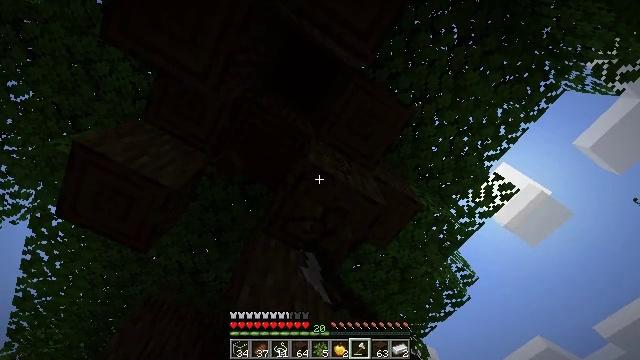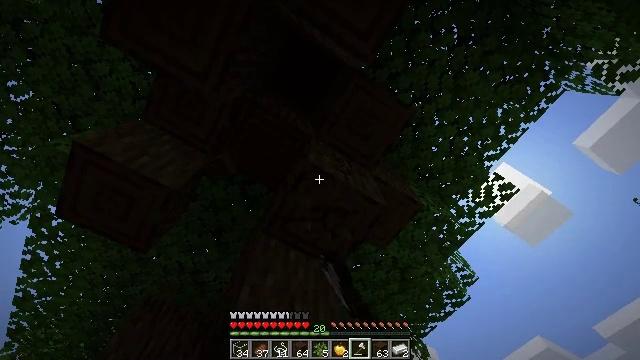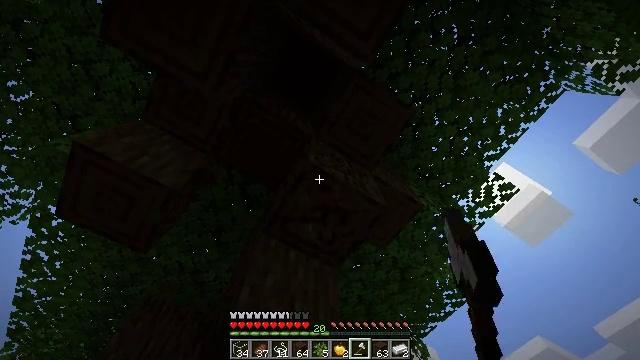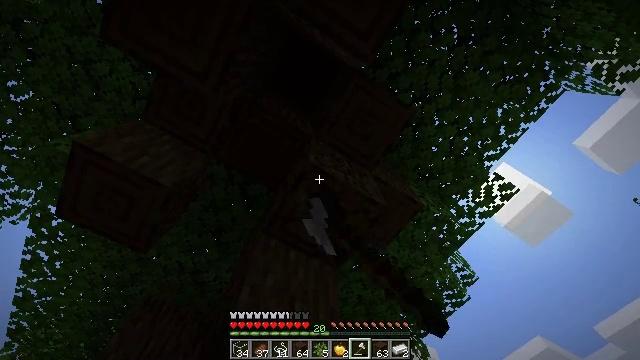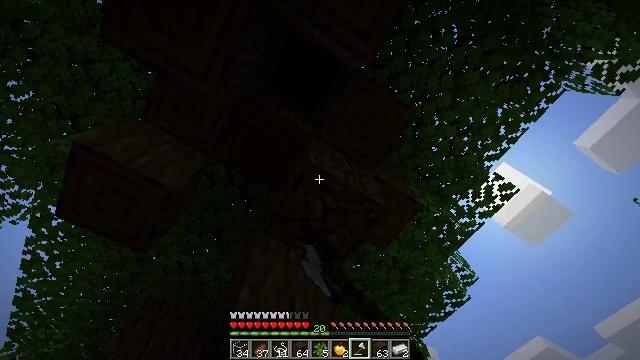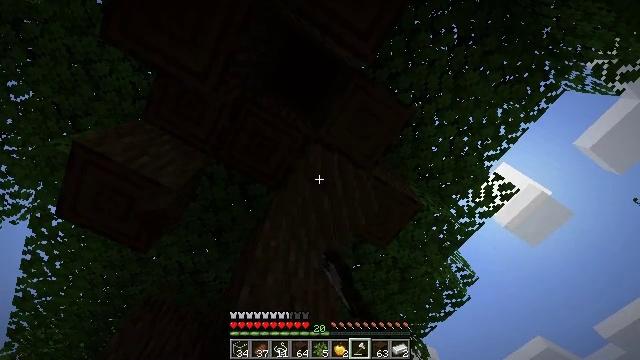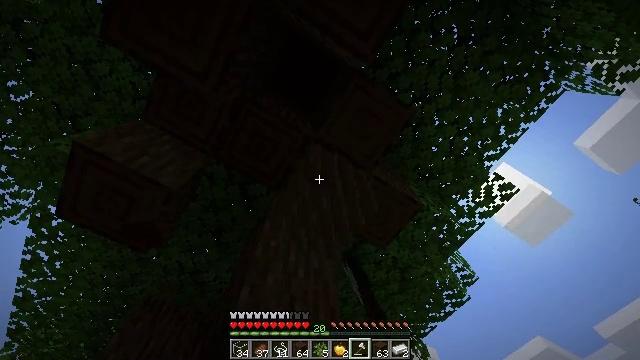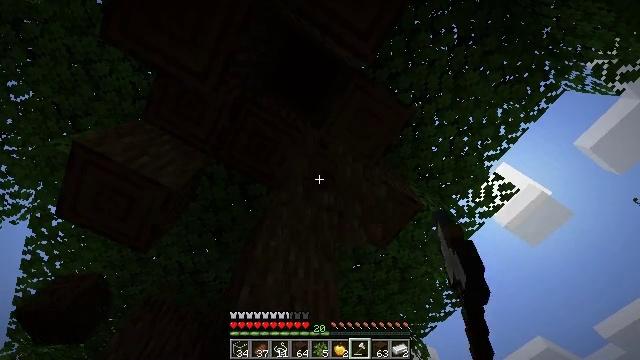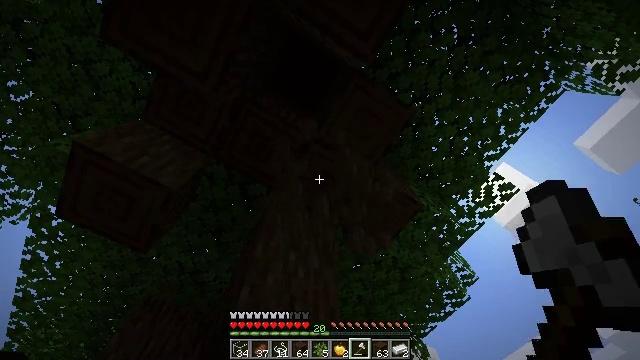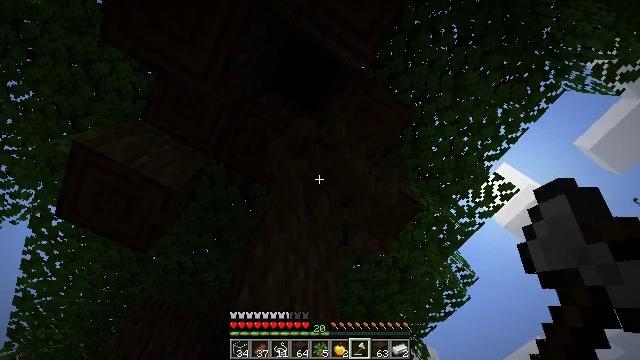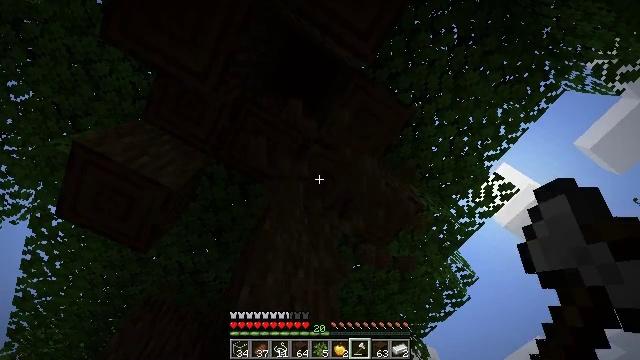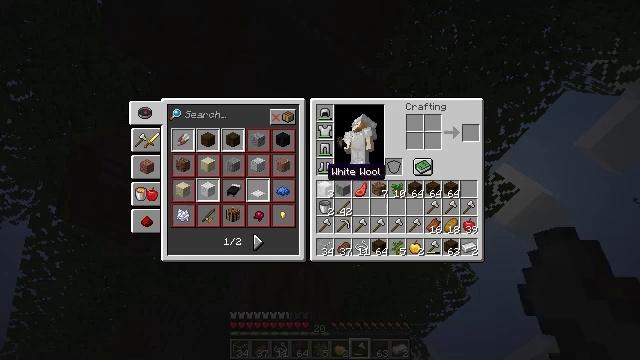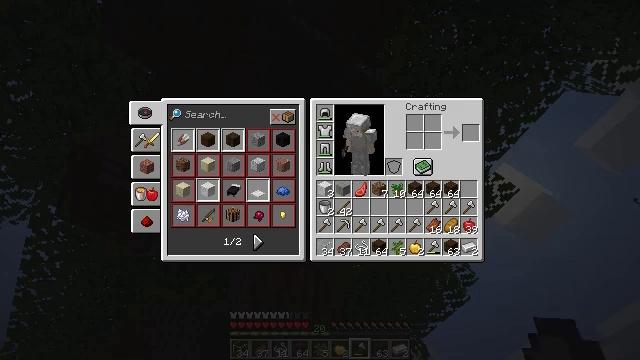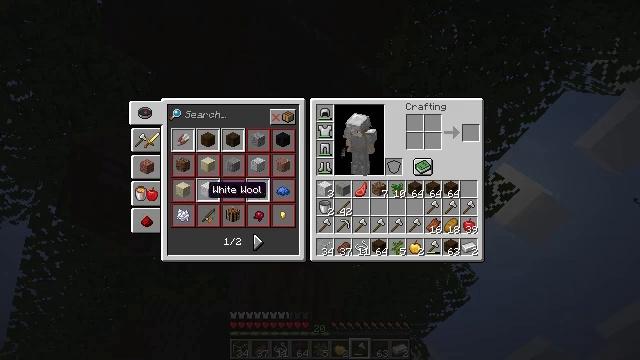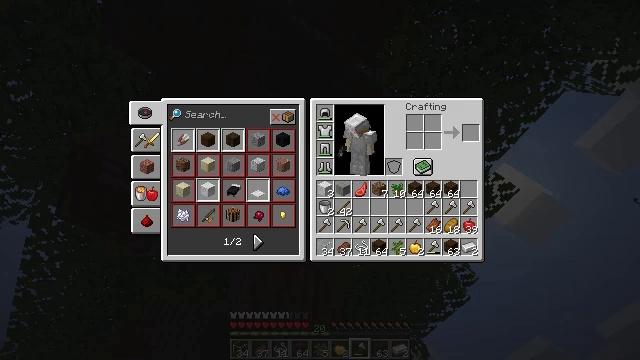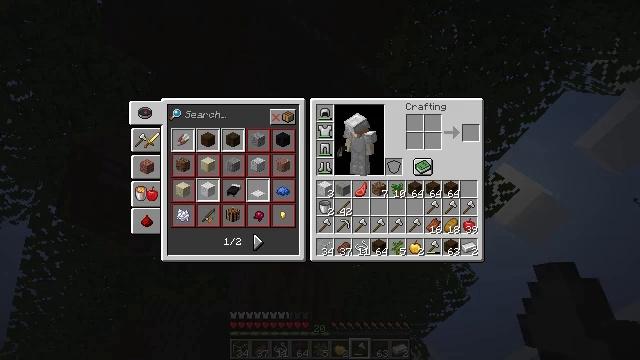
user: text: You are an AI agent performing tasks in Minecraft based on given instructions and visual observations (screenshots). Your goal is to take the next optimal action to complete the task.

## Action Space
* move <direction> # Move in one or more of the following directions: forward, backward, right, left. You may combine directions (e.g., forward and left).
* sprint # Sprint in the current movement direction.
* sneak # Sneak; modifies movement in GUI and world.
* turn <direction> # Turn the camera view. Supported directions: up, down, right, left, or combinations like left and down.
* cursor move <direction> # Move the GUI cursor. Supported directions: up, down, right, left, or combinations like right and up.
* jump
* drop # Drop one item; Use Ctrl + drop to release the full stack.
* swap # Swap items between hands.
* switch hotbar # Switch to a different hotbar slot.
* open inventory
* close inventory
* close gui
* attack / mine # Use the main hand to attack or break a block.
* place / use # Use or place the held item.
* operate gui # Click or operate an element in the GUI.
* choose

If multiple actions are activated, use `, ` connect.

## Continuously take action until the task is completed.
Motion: motion action
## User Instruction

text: Chop down the dark oak log.
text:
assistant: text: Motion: attack / mine
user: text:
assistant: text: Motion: attack / mine
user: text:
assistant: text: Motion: attack / mine
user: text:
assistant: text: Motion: attack / mine
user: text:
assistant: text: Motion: attack / mine
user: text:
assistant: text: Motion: no_op
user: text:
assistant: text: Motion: no_op
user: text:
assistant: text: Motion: no_op
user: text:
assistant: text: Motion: no_op
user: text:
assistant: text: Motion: no_op
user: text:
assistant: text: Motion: close inventory
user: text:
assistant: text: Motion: cursor move left, close inventory
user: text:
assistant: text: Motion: cursor move left and down, close inventory
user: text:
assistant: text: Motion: cursor move left, open gui
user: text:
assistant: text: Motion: no_op
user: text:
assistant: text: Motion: no_op
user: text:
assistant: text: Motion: no_op
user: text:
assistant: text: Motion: no_op
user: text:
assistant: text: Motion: no_op
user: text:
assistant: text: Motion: no_op
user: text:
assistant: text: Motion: no_op
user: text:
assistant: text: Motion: no_op
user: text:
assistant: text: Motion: no_op
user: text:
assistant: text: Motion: no_op
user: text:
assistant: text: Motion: no_op
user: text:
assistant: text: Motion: no_op
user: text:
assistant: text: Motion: no_op
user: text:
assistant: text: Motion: no_op
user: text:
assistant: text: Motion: no_op
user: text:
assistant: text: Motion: no_op